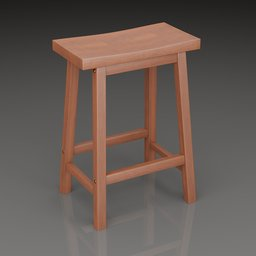
Label: furniture